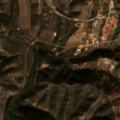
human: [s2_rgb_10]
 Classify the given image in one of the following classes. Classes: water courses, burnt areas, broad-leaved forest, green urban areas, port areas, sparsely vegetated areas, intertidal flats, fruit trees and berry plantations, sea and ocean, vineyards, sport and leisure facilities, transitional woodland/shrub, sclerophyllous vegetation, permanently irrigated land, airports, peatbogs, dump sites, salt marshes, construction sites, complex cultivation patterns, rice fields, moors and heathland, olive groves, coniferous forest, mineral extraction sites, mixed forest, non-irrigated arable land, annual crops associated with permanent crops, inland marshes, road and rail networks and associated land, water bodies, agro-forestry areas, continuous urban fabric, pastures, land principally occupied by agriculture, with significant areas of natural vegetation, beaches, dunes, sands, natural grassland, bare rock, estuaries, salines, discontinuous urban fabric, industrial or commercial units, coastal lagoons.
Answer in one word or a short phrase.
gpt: complex cultivation patterns, land principally occupied by agriculture, with significant areas of natural vegetation, broad-leaved forest, transitional woodland/shrub